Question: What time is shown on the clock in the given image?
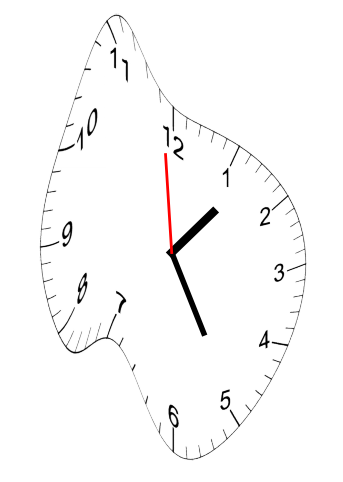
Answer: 01:24:59